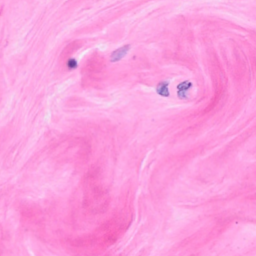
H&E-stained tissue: Breast